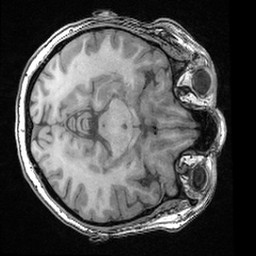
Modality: T1w
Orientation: axial
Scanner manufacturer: ge
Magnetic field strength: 3 T
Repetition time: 0.008572 s
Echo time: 0.003384 s